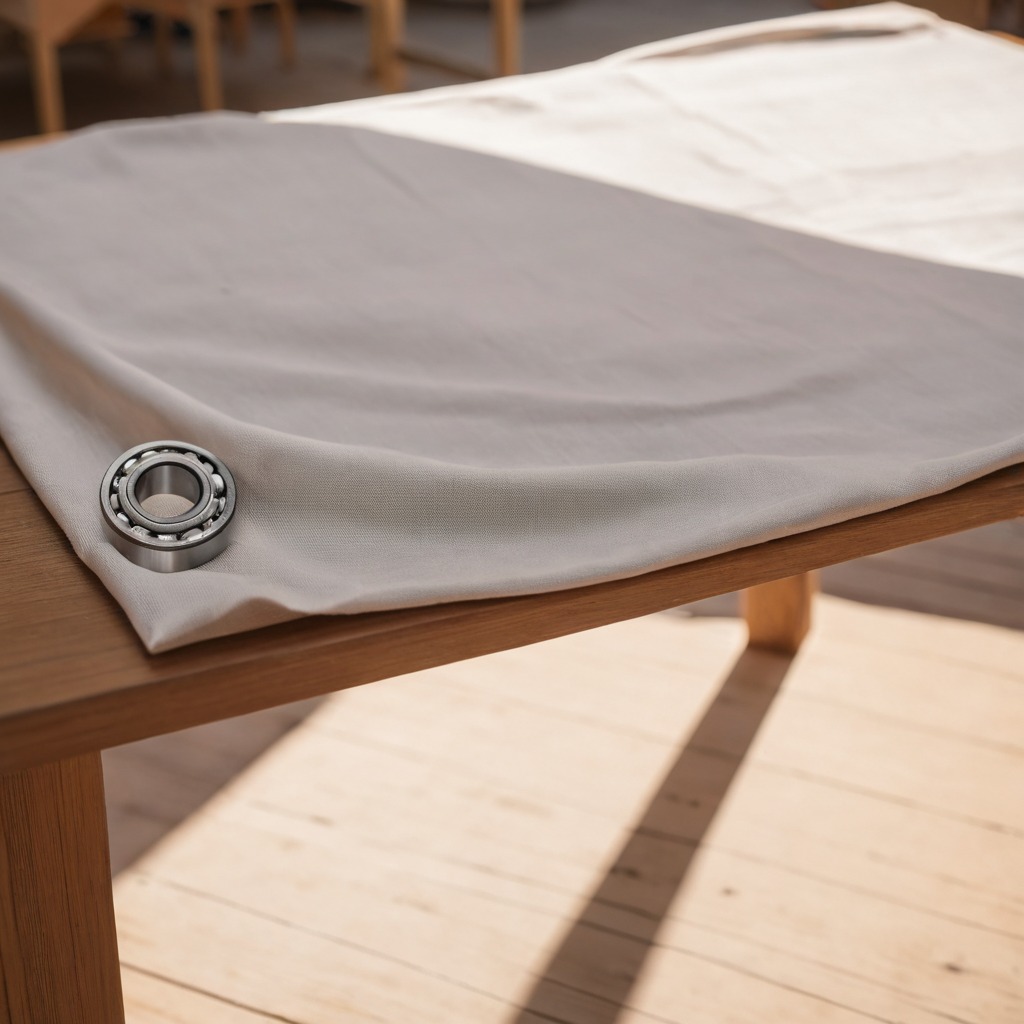
A metal ball bearing is lying on a wooden table.